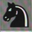
Piece: bN